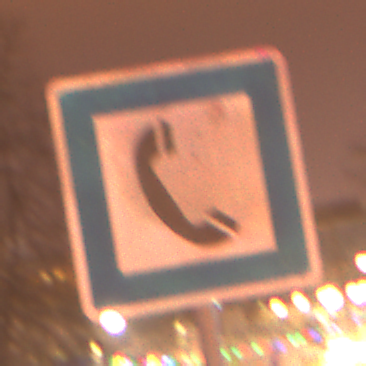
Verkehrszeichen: Fernsprecher
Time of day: Night
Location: Outdoor (Urban)
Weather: Overcast
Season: Winter
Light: Artificial